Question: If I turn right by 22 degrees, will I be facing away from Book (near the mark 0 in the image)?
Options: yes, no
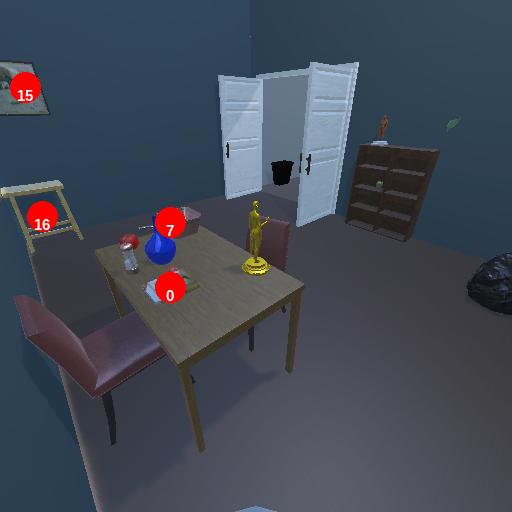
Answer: yes